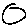
Label: circle